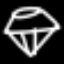
Label: diamond